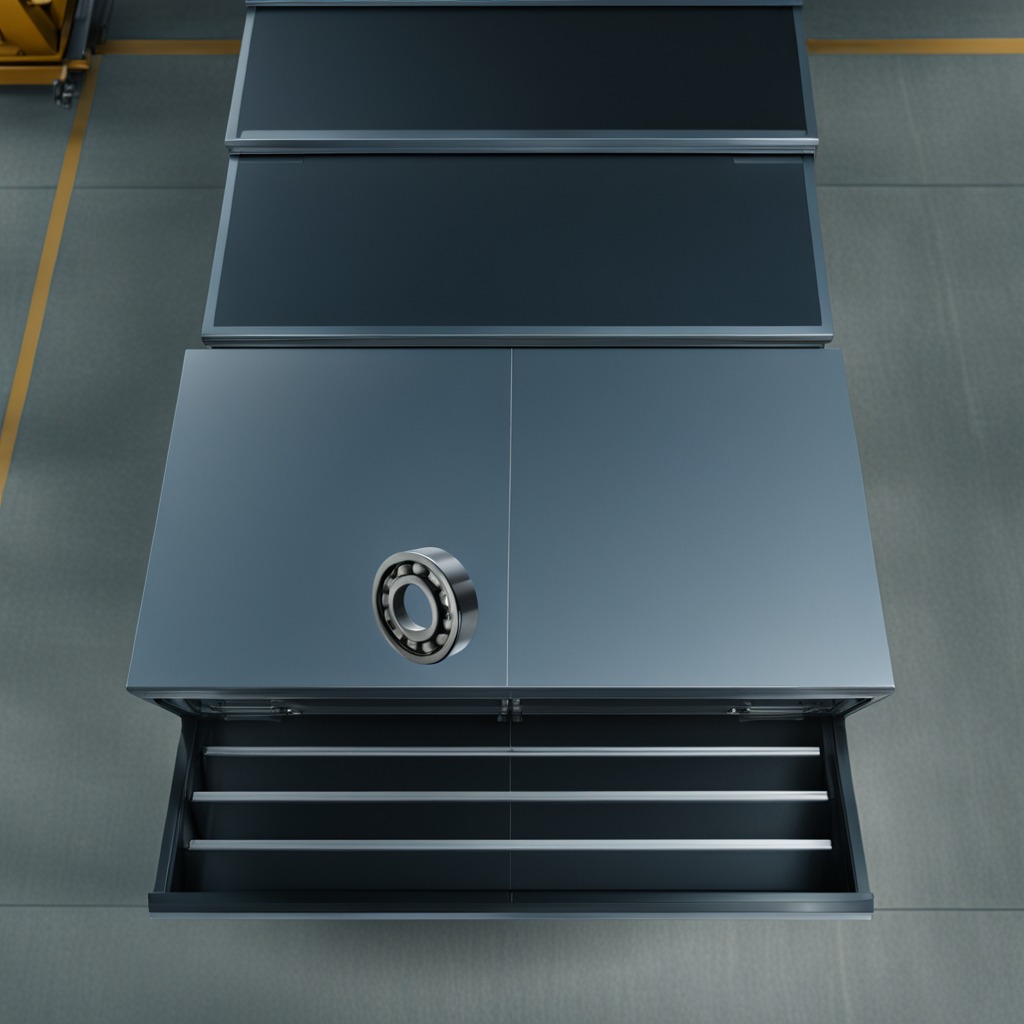
A metal ball bearing is lying on the toolbox surface in an airplane hangar workshop 8K.